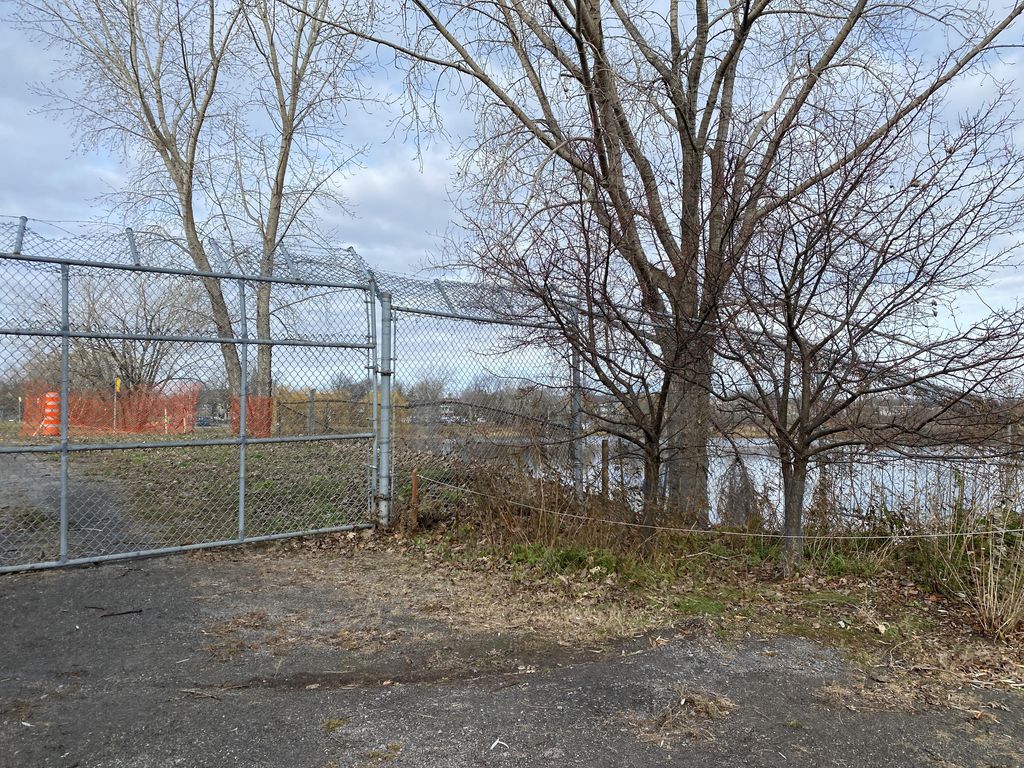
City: montreal